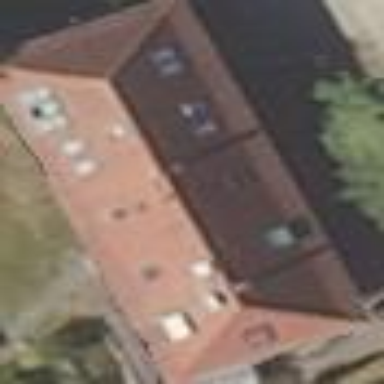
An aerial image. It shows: Hipped roof on apartment building.